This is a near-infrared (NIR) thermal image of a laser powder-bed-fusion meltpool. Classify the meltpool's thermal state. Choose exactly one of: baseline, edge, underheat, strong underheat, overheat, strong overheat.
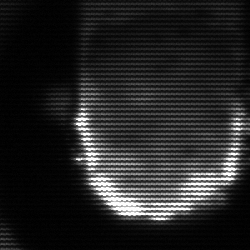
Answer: baseline